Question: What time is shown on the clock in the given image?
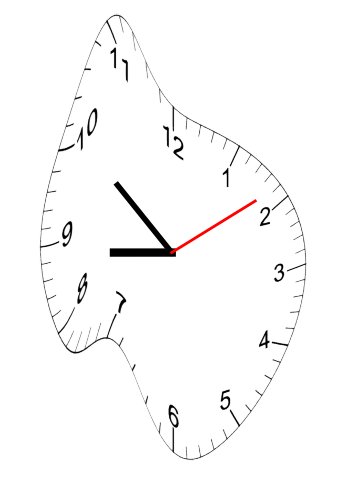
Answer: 08:51:09